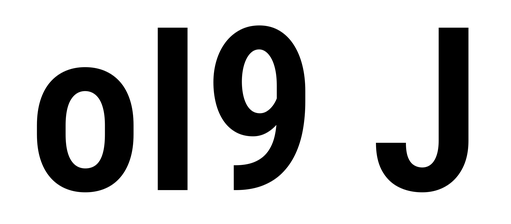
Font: Roboto_Condensed_SemiBold